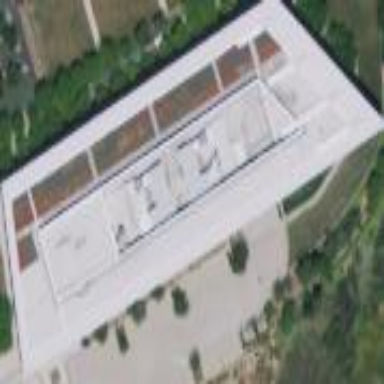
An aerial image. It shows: Commercial building.